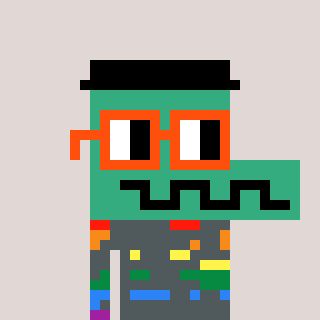
a pixel art character with square orange glasses, a crocodile-shaped head and a hotbrown-colored body on a warm background